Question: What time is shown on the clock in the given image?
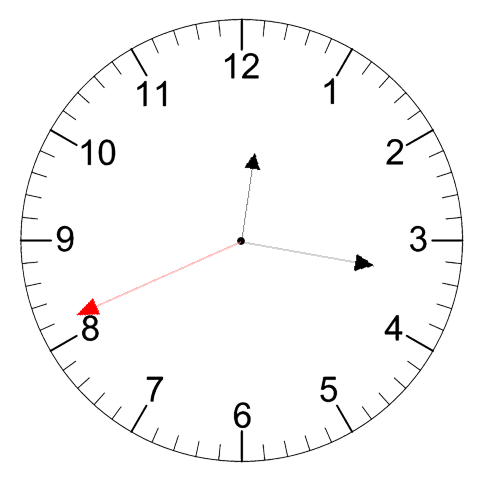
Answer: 12:16:41